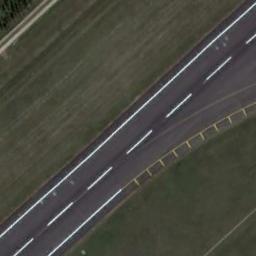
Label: runway